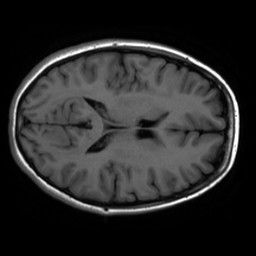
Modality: inplaneT1
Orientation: axial
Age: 21
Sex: female
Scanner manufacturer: ge
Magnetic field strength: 3 T
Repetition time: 2.499 s
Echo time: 0.02513 s